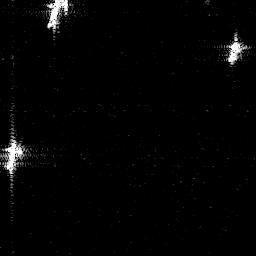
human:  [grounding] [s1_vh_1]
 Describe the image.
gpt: In the satellite image, there is  <ref>1 medium ship </ref> <box>[[17, 0, 25, 10, 0]]</box> located at top left,  <ref>1 medium ship </ref> <box>[[1, 54, 8, 67, 0]]</box> located at left,  <ref>1 small ship </ref> <box>[[87, 14, 94, 25, 0]]</box> located at top right.